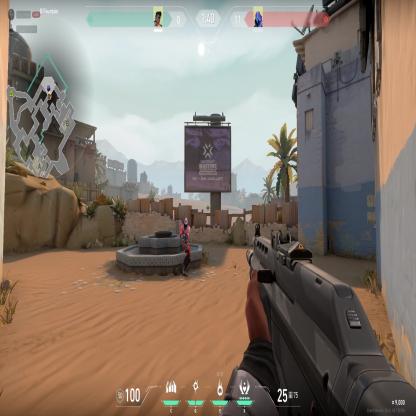
Label: enemy